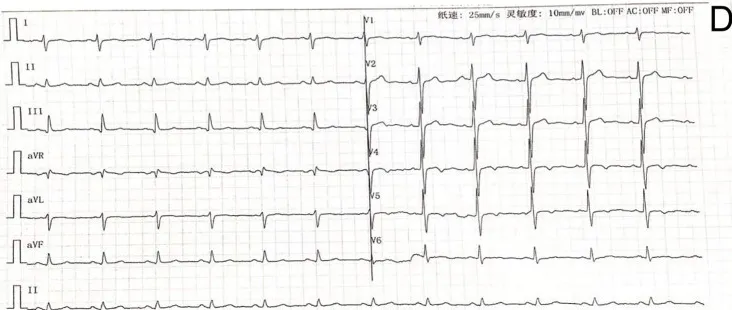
(D) Three months after surgery, T waves having slight changes were revealed.
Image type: electrography (ekg)